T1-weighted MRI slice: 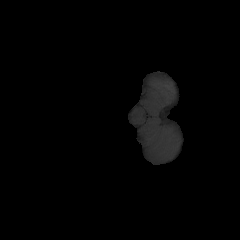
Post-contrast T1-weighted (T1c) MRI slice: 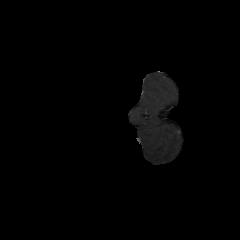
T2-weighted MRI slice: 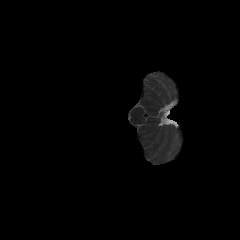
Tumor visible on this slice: no